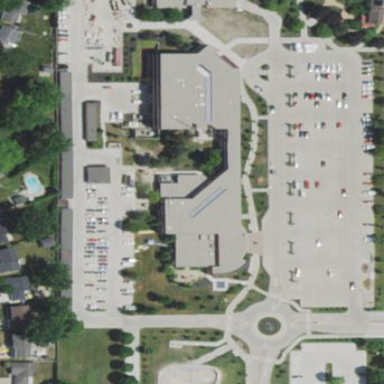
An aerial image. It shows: Building that serves as library.